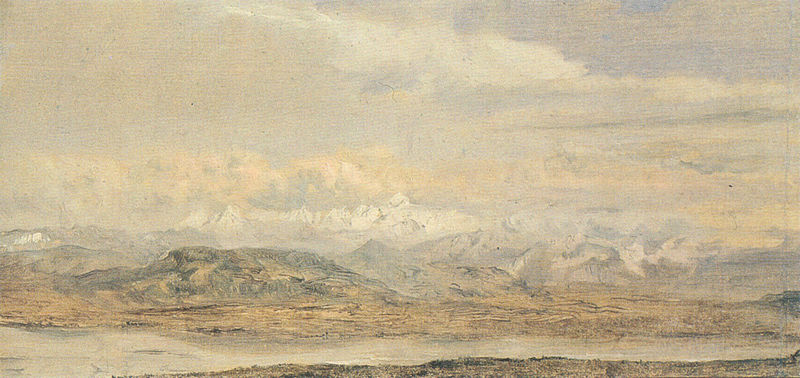
Titel: La Chaîne du Mont-Blanc vu du col de la Faucille
Künstler: Théodore Rousseau
Standort: Dijon
Institution: Musée des Beaux-Arts
Schlagwörter: baum, berg, blau, dunkel, felsen, gemälde, himmel, schatten, wasser, weiß, wolken, bäume, fluss, gelb, grün, impressionismus, landschaft, ocker, sand, see, teich, ufer, braun, grau, hell, licht, pastell, schwarz, skizze, eis, rot, schleier, schnee, weg, wiese, wolke, beige, blass, stein, steine, bild, öl, bach, deich, ebene, erde, felder, horizont, hügel, kalt, natur, spiegelung, weite, gewässer, pastos, sonne, land, spitzen, blässe, schön, wald, bewölkt, landschft, aussicht, klar, ruhe, naturalismus, berge, bergspitzen, fels, gebirge, gipfel, gletscher, kette, bergkette, dunst, nebel, tag, hochgebirge, massiv, winter, strom, luft, dick, duktus, painting, spitz, gris, jaune, lciht, hoch, panorama, diesig, alpen, kälte, felsig, heiter, suisse, verschwommen, eiss, lac, tümpel, sky, mountain, bodensee, river, ciel, paysage, weise, waser, bewaldet, bergsee, rottmann, gürn, montagne, riviere, oede, flussufer, se', pastellig, esquisse, schneeberge, nuage, bergketten, papier, flirrende luft, kantig, gelbw, neige, fön, seee, merge, atmosphere, berge gbeigr, bergesee, deutsc, friederich, gipfeö, himylaya, impressinismus, plein, plein air, shnee, verlassemheit, vorgebirge, gouache, bluss, outer space, schneekoppen, vorge irge